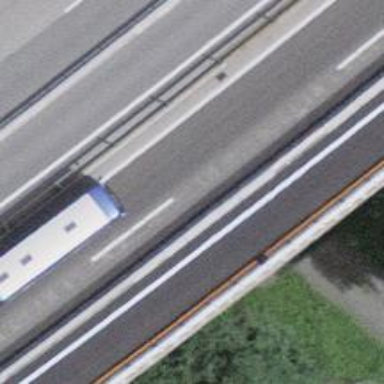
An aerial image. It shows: Motorway bridge with asphalt surface.